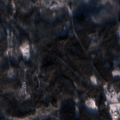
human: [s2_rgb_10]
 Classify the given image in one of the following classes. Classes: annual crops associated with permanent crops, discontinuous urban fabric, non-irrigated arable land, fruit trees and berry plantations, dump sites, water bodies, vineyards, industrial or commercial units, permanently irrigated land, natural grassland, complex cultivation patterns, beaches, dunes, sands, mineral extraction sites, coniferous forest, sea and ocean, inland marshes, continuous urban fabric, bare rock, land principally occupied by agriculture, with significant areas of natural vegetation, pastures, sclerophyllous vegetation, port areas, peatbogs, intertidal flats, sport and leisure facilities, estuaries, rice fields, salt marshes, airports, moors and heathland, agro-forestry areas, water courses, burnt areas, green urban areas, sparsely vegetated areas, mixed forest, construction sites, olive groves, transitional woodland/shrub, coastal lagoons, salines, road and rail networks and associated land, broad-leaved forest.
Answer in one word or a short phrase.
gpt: broad-leaved forest, coniferous forest, mixed forest, transitional woodland/shrub